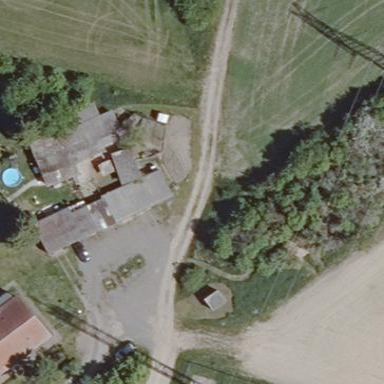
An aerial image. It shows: Group of garages.